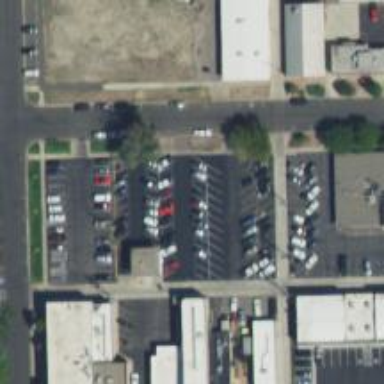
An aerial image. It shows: Parking space.